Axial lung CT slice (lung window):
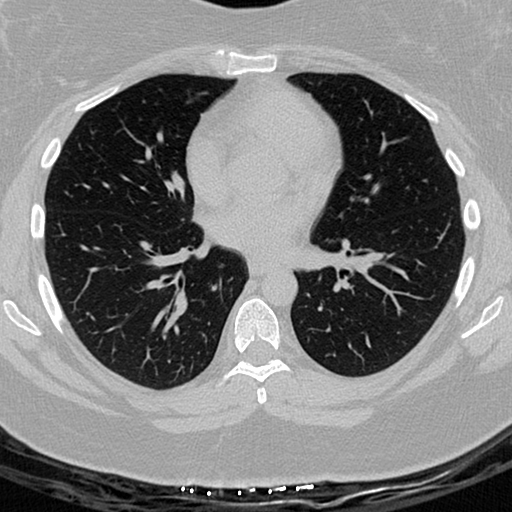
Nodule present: no